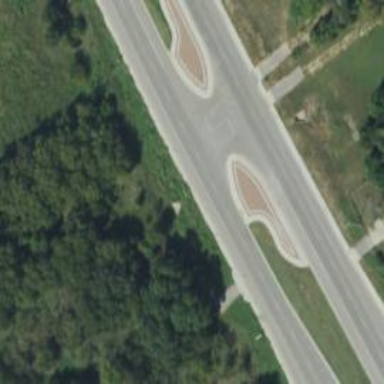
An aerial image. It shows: Asphalt road with secondary link designation.